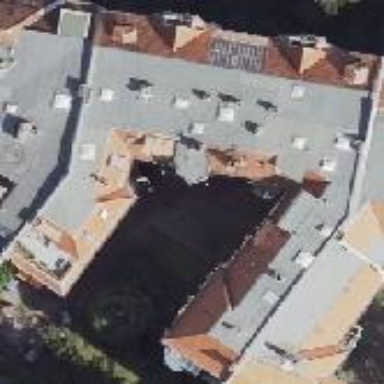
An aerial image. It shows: Building consisting of apartments with double saltbox roof shape.